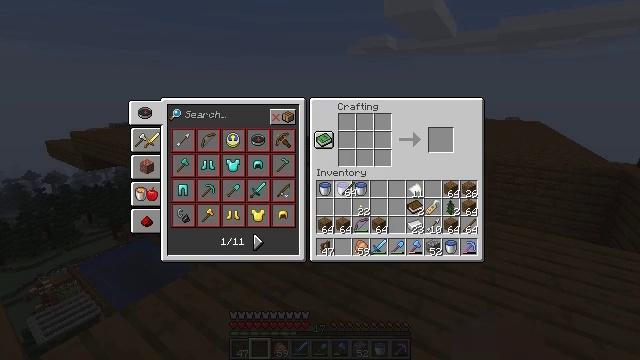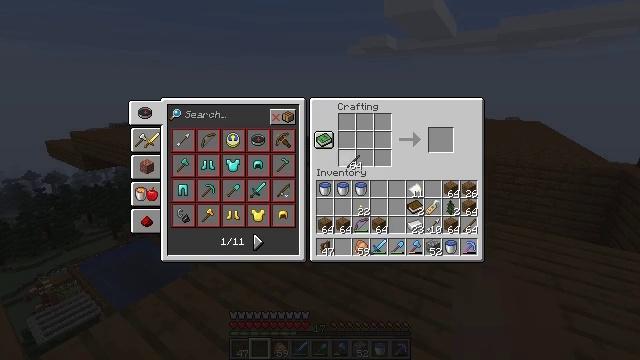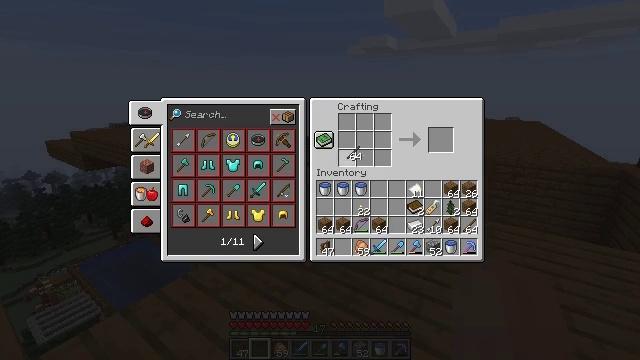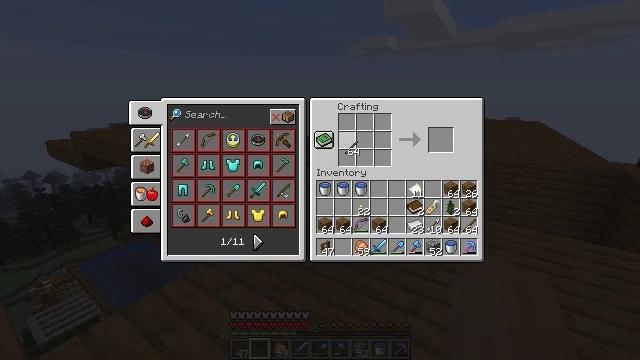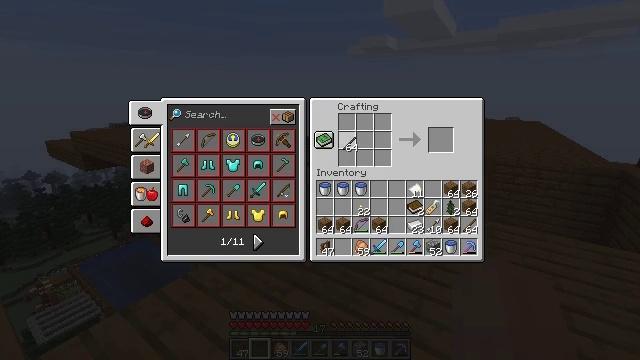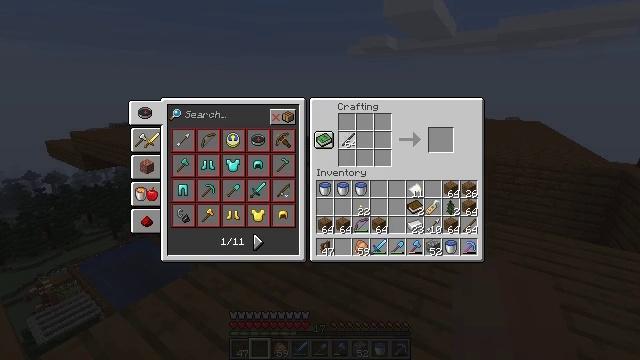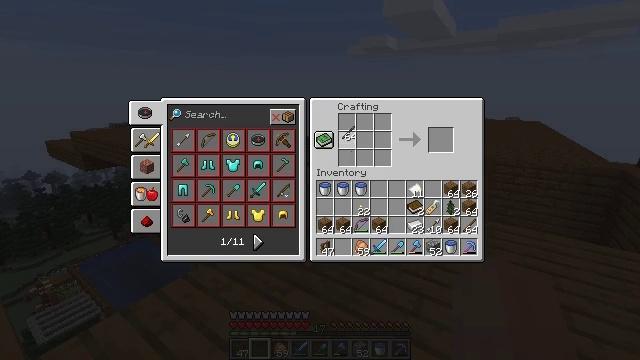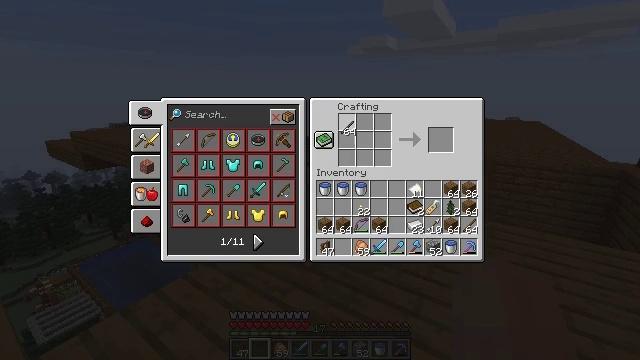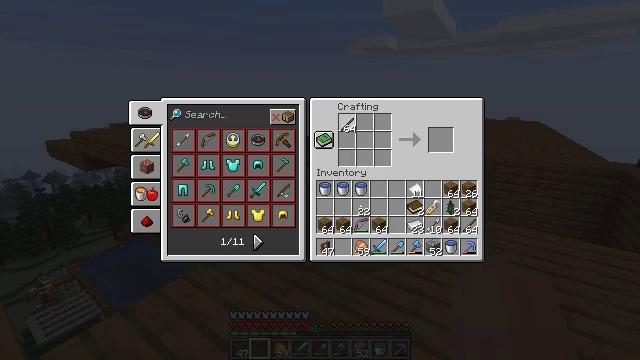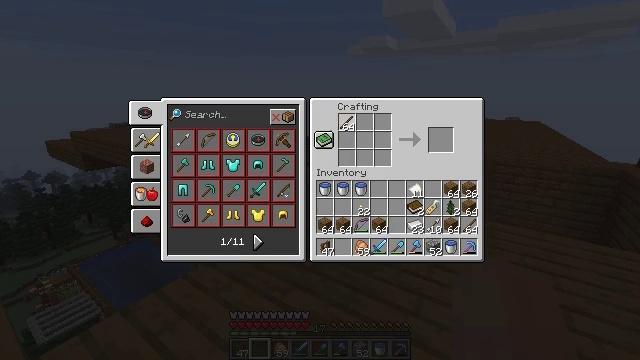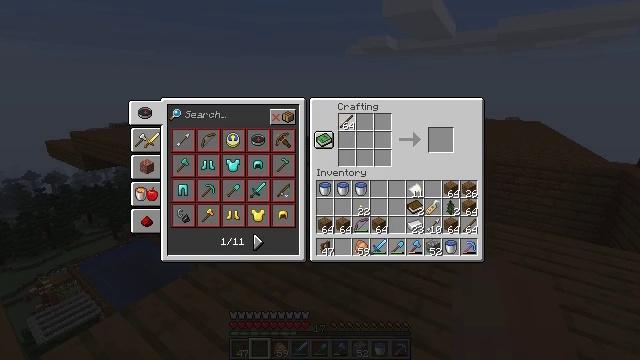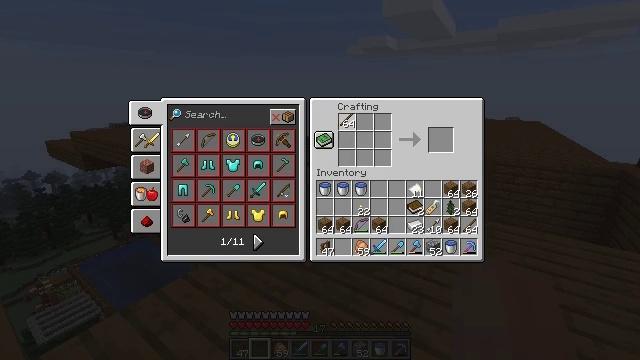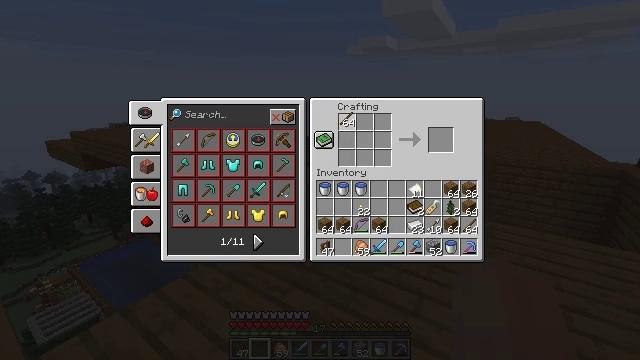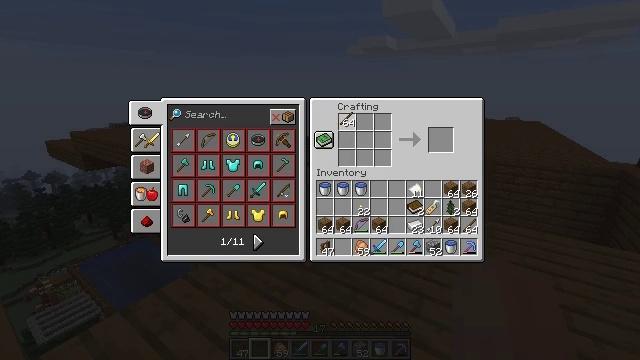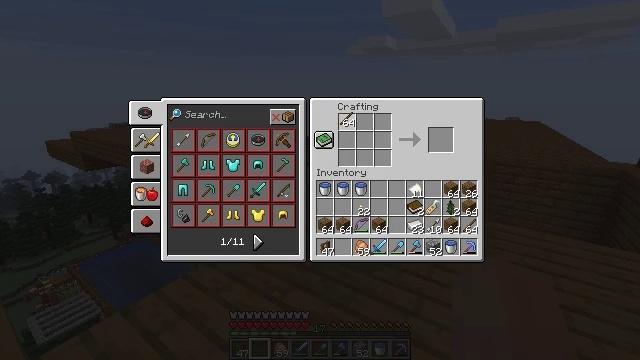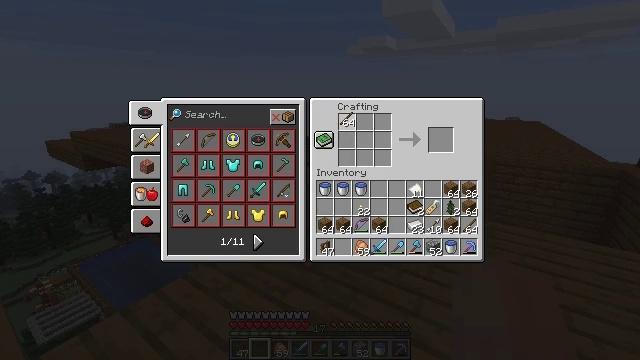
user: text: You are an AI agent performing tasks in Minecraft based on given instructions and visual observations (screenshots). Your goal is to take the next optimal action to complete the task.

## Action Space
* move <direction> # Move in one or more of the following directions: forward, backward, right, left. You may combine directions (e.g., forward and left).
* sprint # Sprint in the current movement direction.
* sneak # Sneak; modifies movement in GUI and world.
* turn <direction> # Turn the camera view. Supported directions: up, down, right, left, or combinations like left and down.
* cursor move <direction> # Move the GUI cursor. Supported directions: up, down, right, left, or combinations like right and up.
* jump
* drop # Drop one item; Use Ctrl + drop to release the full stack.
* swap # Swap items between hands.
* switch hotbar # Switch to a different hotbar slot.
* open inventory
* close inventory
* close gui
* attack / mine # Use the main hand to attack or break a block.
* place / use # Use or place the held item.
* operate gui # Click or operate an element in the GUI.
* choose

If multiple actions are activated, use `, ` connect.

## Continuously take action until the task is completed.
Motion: motion action
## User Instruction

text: Craft the ladder by arranging sticks in the crafting grid.
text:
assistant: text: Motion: cursor move up
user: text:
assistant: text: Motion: cursor move up
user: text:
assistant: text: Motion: no_op
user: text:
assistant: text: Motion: no_op
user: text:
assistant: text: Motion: no_op
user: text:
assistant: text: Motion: cursor move up
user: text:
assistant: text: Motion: no_op
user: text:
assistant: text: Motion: no_op
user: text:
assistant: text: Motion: no_op
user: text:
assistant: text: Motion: no_op
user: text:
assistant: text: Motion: no_op
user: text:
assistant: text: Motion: no_op
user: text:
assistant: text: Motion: no_op
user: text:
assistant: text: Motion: operate gui
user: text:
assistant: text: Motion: operate gui
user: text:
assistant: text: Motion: cursor move down, operate gui
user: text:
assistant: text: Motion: cursor move down, operate gui
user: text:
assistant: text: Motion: operate gui
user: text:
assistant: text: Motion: operate gui
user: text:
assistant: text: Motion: operate gui
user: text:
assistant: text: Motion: operate gui
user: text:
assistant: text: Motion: operate gui
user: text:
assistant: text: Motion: operate gui
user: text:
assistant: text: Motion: operate gui
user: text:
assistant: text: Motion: operate gui
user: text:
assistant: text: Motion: operate gui
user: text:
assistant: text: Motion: operate gui
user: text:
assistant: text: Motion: operate gui
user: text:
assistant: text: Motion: cursor move up, operate gui
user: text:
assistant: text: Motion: operate gui